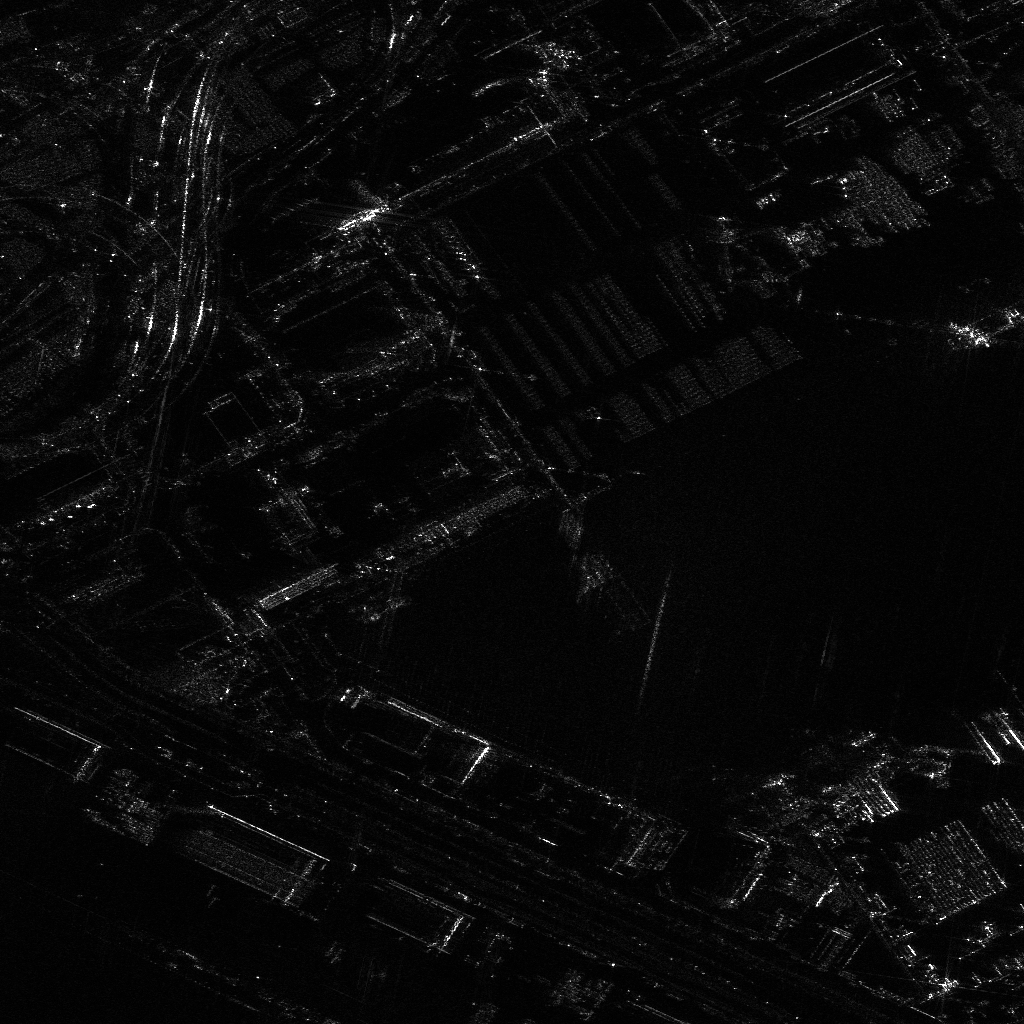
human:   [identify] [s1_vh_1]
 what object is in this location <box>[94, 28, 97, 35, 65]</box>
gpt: <ref>1 medium dredger at the right</ref>